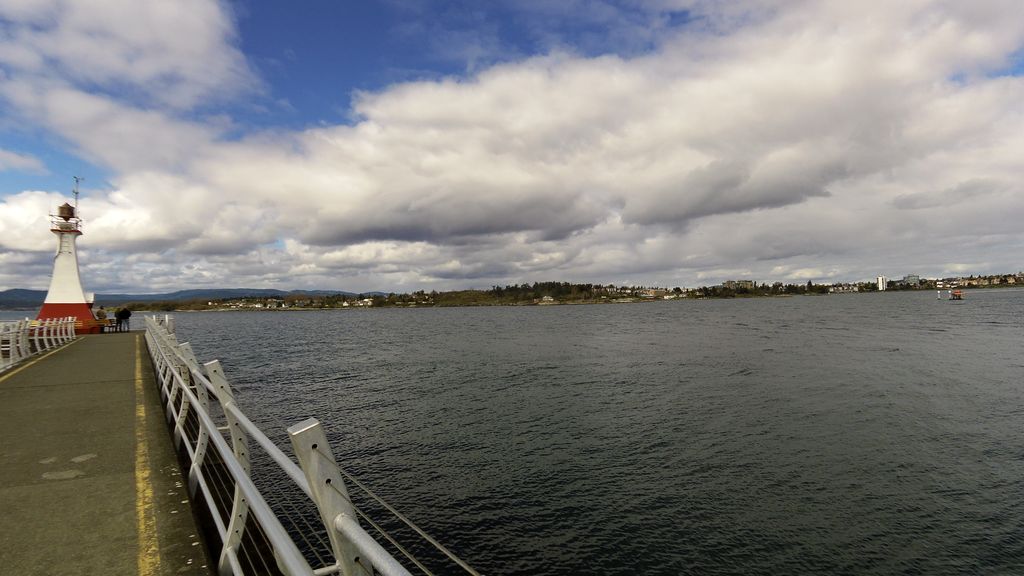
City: victoria